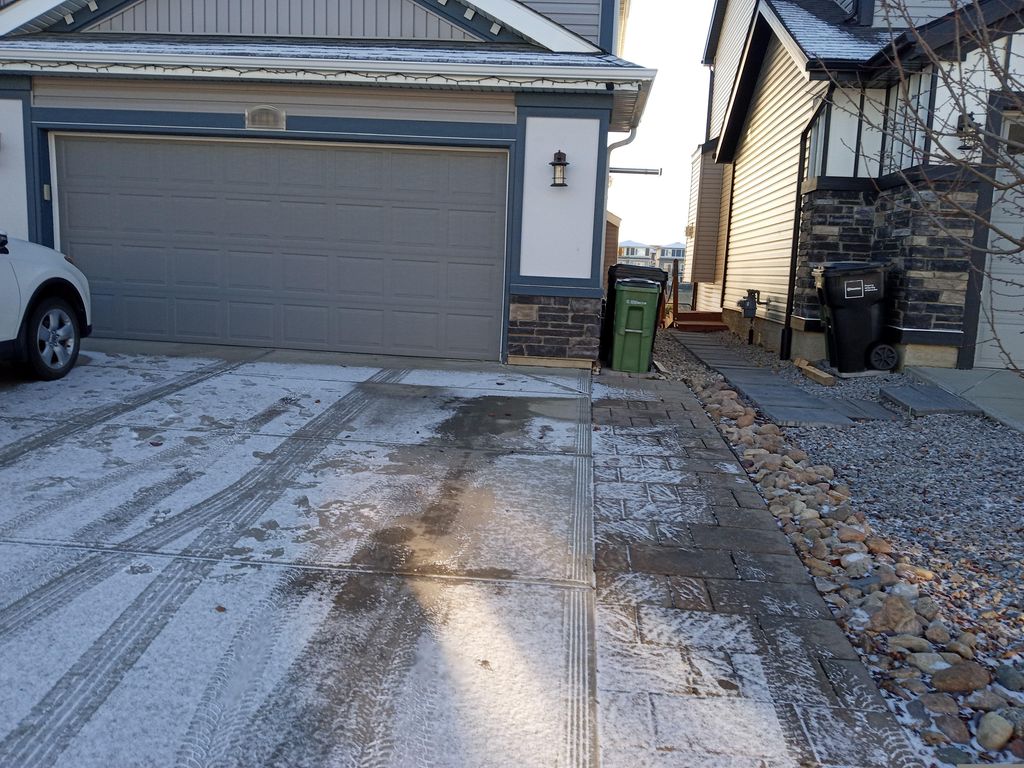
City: edmonton